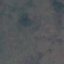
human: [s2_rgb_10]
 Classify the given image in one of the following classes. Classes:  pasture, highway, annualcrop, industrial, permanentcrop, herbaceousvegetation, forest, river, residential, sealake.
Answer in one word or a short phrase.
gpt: HerbaceousVegetation